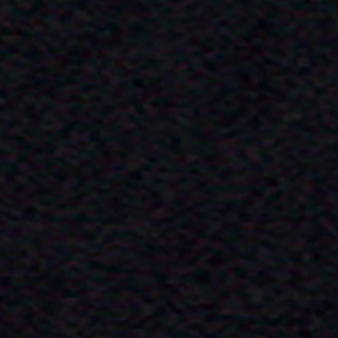
Label: other